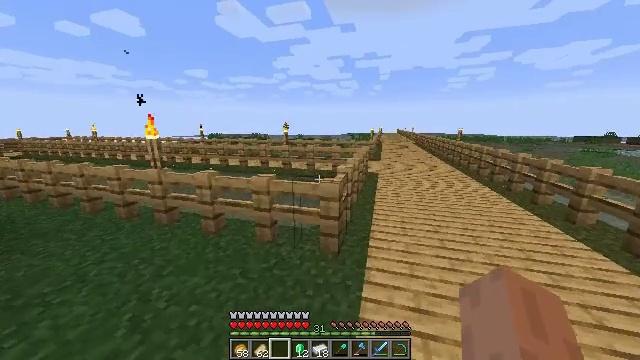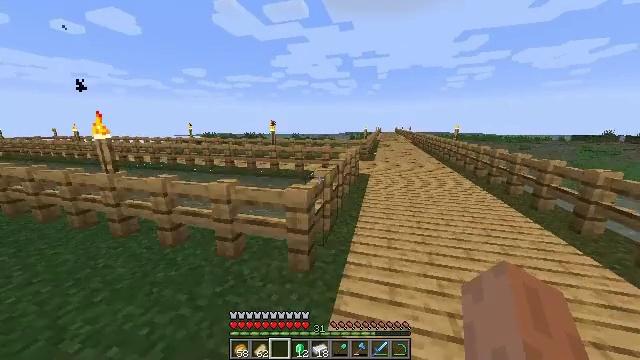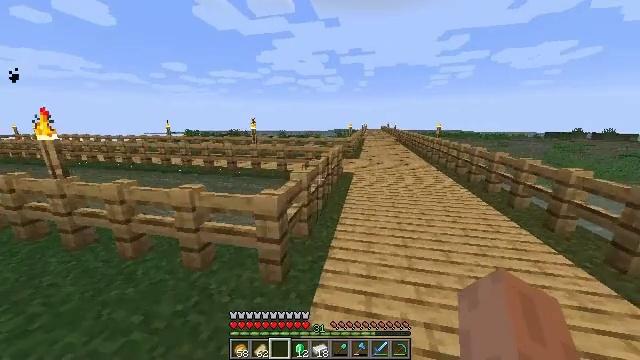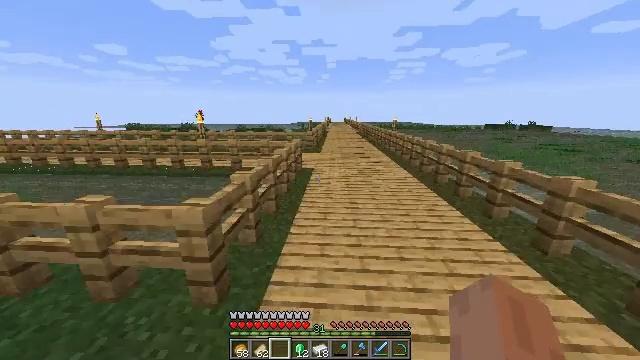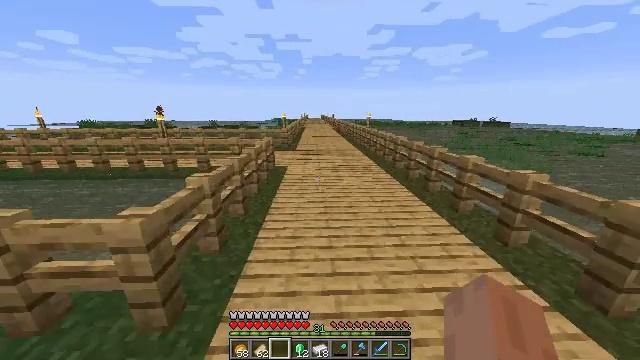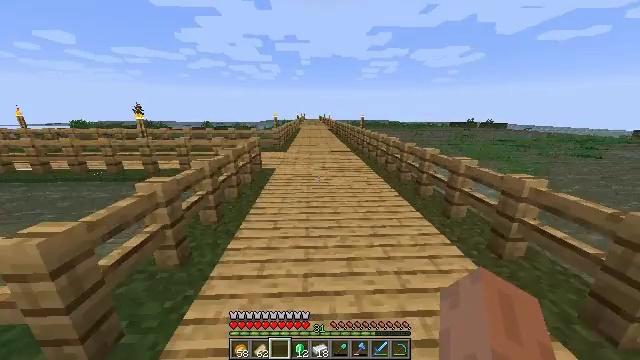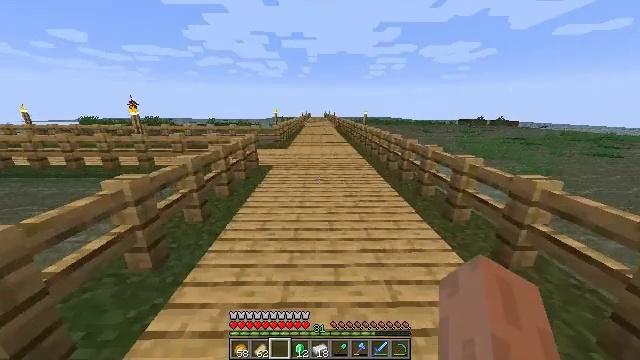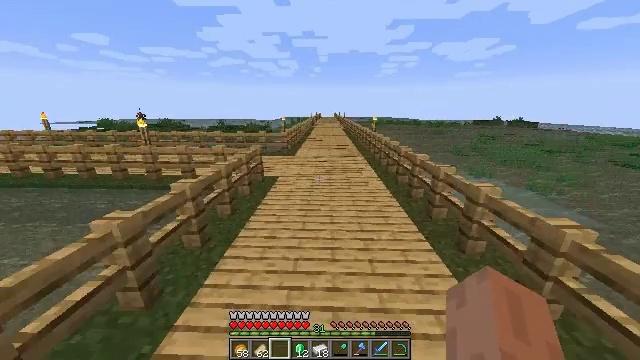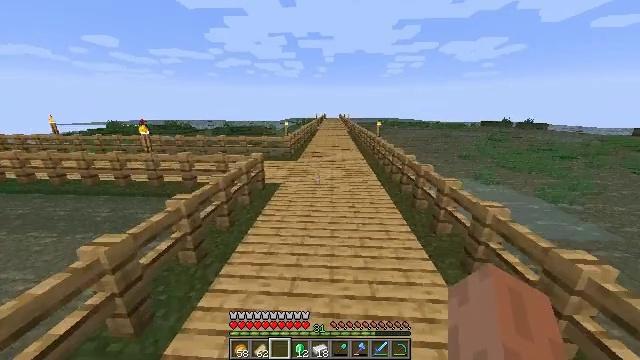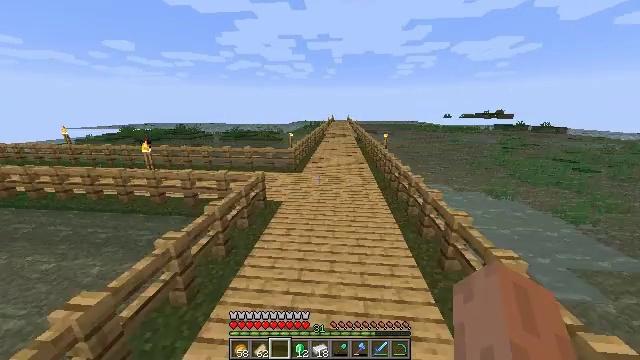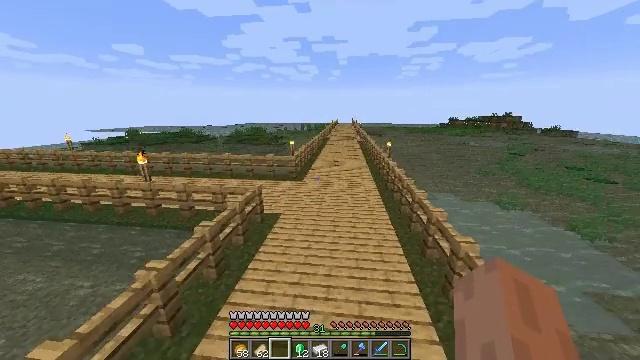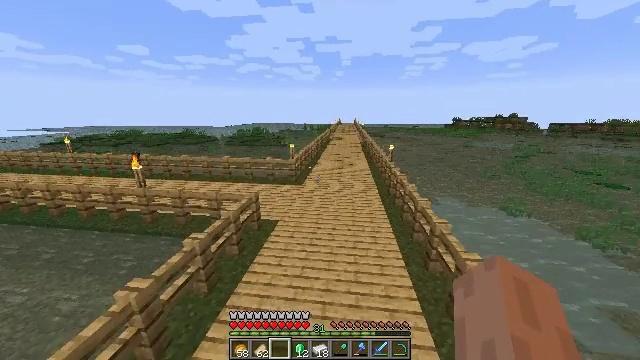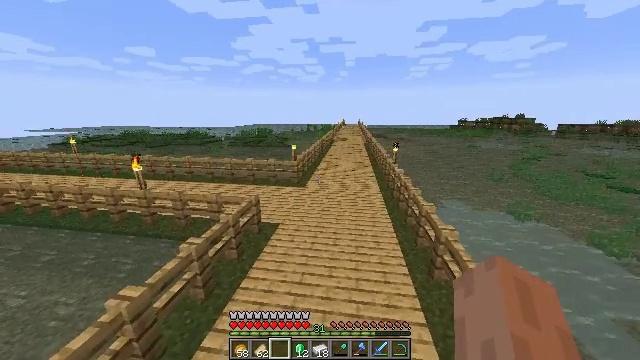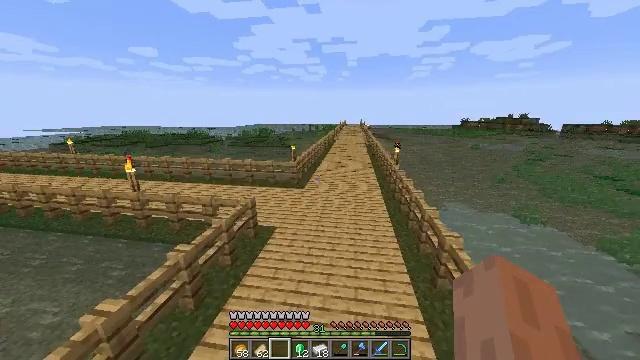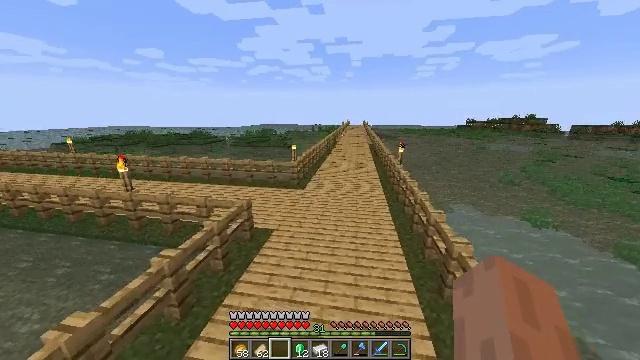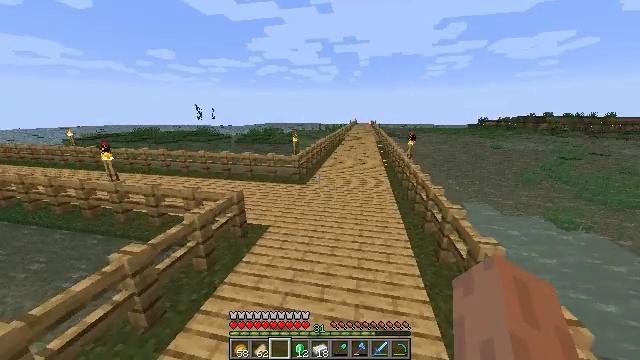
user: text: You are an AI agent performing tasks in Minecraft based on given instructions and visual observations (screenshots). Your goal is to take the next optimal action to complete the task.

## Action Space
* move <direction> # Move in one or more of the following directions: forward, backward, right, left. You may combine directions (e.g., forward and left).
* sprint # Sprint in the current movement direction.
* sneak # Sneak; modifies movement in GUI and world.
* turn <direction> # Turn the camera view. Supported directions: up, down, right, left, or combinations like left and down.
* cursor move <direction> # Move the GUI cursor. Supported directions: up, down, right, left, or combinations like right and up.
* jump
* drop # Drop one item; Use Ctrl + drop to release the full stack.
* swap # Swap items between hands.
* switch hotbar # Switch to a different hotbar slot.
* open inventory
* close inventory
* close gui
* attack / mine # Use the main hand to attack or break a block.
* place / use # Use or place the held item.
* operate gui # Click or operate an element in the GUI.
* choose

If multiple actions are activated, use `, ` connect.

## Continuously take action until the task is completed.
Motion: motion action
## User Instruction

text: Gather the oak fence pieces.
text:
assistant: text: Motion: move forward and move right, sprint
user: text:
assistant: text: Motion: move forward and move right, sprint, turn right
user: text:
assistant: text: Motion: move forward and move right, sprint, turn right and down
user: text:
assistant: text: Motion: move forward and move right, sprint, turn right
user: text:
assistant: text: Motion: move forward and move right, sprint
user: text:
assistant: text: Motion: move forward and move right, sprint, turn left
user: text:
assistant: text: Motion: move forward and move right, sprint, turn left, jump
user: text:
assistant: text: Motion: move forward, sprint, turn left, jump
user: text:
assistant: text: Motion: move forward, sprint, turn left, jump
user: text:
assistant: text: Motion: move forward, sprint, turn left, jump
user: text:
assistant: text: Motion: move forward, jump
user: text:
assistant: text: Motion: move forward, turn left, jump
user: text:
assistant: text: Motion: move forward, jump
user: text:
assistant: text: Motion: move forward, jump
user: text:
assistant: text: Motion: move forward, turn left, jump
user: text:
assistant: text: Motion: move forward, turn left, jump
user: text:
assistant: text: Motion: move forward, sprint, turn left, jump
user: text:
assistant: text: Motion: move forward, sprint, turn left, jump
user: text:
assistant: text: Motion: move forward, sprint, turn left, jump
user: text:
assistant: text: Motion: move forward, sprint, jump
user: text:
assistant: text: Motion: move forward, sprint, turn left, jump
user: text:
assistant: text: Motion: move forward, sprint, turn left, jump
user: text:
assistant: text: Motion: move forward, turn left, jump
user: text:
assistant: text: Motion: move forward, turn left, jump
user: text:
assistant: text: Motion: move forward, jump
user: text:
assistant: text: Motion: move forward, jump
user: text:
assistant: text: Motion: move forward, jump
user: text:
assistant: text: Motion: move forward, jump
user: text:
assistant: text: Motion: move forward, jump
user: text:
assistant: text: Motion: move forward, jump